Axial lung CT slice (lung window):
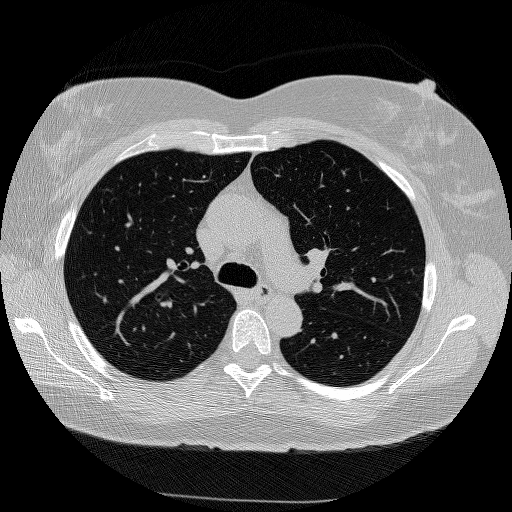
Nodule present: no